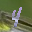
Label: 4